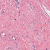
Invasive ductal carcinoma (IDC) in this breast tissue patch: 0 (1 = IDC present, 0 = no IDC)